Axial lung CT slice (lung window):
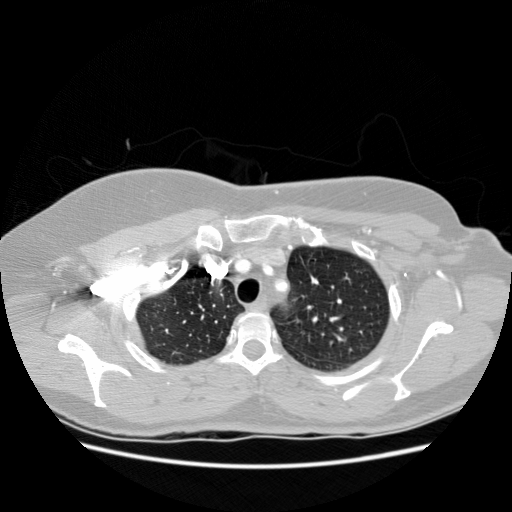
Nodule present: no